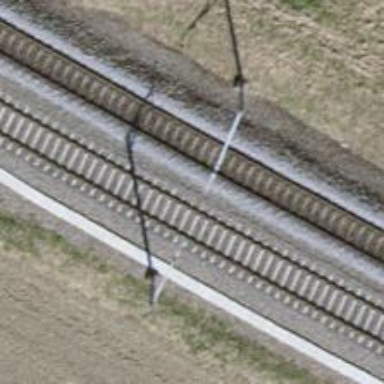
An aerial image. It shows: Single-track railway with electrified contact lines.